Question: I have been trying out the charting controls in the WinRT XAM Toolkit (<URL>.
I was able to find some examples and cobble together a working line graph, but I was hoping to be able to make a stacked area chart. Unfortunately al I have managed to get is a single dot in the corner of a blank rectangle.
Lets say I have data for Alice and Bob over that has Date and Balance. I want to see a graph like this:-

So I can make a single set of lines using the following xaml and it works.
'''
<charting:Chart Height="400" Width="800">
<charting:Chart.Series>
<charting:LineSeries Title="Alice"
ItemsSource="{Binding DataForAlicePlusBob}"
IndependentValuePath="Date"
DependentValuePath="Balance"
/>
<charting:LineSeries Title="Bob"
ItemsSource="{Binding DataForBob}"
IndependentValuePath="Date"
DependentValuePath="Balance"
/>
</charting:Chart.Series>
</charting:Chart>
'''
But try as I might I can't figure out how to stack Alice's data on top of Bob's to make the graph I'm after.
This is as far as I've gotten, but it just displays a single dot, with no axis.
'''
<charting:Chart Height="400" Width="800">
<charting:Chart.Series>
<charting:StackedAreaSeries>
<charting:StackedAreaSeries.SeriesDefinitions>
<charting:SeriesDefinition Title="Alice"
ItemsSource="{Binding DataForAlice}"
IndependentValuePath="Date"
DependentValuePath="Balance"
/>
<charting:SeriesDefinition Title="Bob"
ItemsSource="{Binding DataForBob}"
IndependentValuePath="Date"
DependentValuePath="Balance"
/>
</charting:StackedAreaSeries.SeriesDefinitions>
</charting:StackedAreaSeries>
</charting:Chart.Series>
</charting:Chart>
'''
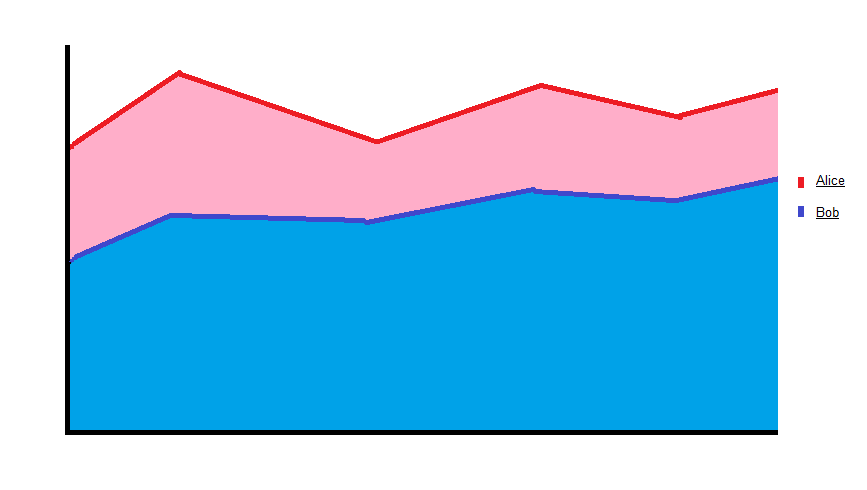
Answer: Just remove the tag '<charting:Chart.Series>'
This is how i made the StackedAreaSeries work:
'''
<charting:Chart Grid.Row="1" Name="IssuesChart" Width="600" Height="400">
<charting:StackedAreaSeries>
<charting:StackedAreaSeries.SeriesDefinitions>
<charting:SeriesDefinition ItemsSource="{Binding DataForAlice}"
Title="Loading Failures"
IndependentValuePath="Date"
DependentValuePath="Balance"/>
<charting:SeriesDefinition ItemsSource="{Binding DataForBob}"
Title="Ingestion Failures"
IndependentValuePath="Date"
DependentValuePath="Balance"/>
</charting:StackedAreaSeries.SeriesDefinitions>
</charting:StackedAreaSeries>
</charting:Chart>
'''